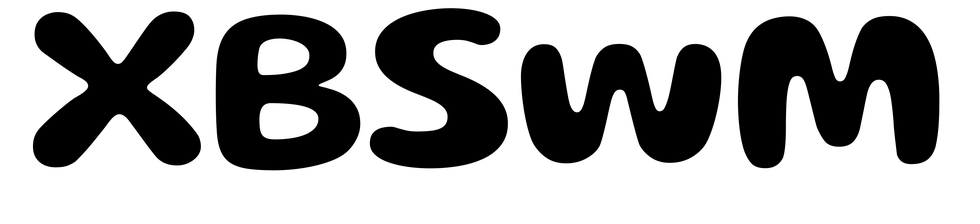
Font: Gluten_SemiBold